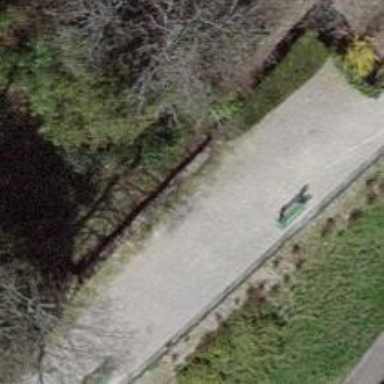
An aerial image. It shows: Pedestrian path with fine gravel surface.